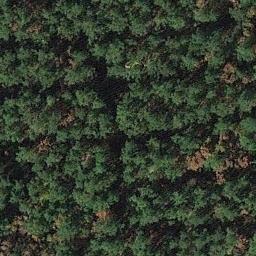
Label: forest